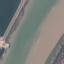
Label: River